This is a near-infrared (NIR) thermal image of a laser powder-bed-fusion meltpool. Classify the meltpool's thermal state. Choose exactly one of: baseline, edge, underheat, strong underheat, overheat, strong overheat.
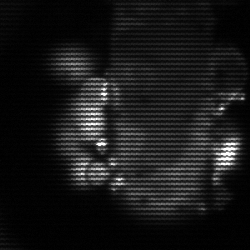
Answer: strong underheat